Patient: sex F, age 63
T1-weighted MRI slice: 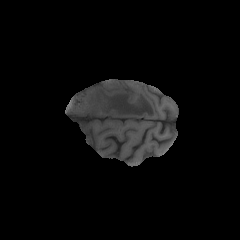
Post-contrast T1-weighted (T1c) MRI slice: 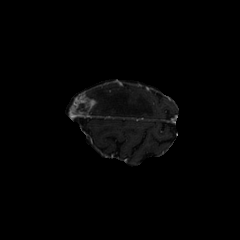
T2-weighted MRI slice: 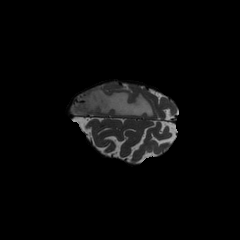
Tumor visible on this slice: yes
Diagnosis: Glioblastoma, IDH-wildtype
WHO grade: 4